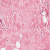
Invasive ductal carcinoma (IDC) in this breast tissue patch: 1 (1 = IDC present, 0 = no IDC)